高三 · 度量几何学
15. 如图, $\mathrm{P}$ 为 $\odot \mathrm{O}$ 外一点, 过 $\mathrm{P}$ 点作 $\odot \mathrm{O}$ 的两条切线, 切点分别为 $\mathrm{A}, \mathrm{B}$. 过 $\mathrm{PA}$ 的中点 $\mathrm{Q}$ 作割线交 $\odot \mathrm{O}$ 于 $\mathrm{C}, \mathrm{D}$ 两点.若 $\mathrm{QC}=1, \mathrm{CD}=3$, 则 $\mathrm{PB}=$

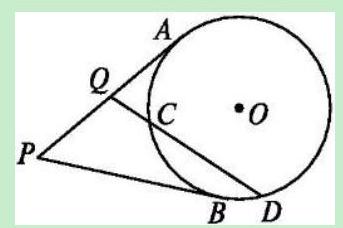
答案: 4
解析: ：解答：由题意知 $\mathrm{PA}=\mathrm{PB}$.

$\mathrm{PA}$ 切 $\odot \mathrm{O}$ 于点 $\mathrm{A}$, 由切割线定理, 得 $\mathrm{QA}=\mathrm{QC} \cdot \mathrm{QD}=1 \times(1+3)=4$.

$\therefore \mathrm{QA}=2, \therefore \mathrm{PA}=2 \times 2=4=\mathrm{PB}$.

分析: 本题主要考查了与圆有关的比例线段, 解决问题的关键是根据与圆有关的比例线段满足的性质定理分析计算即可